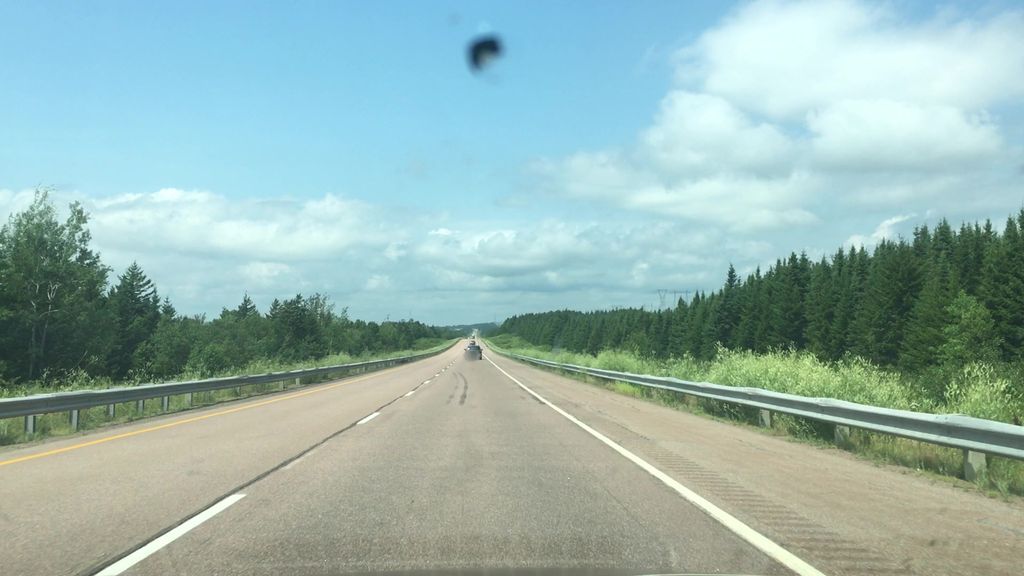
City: charlottetown